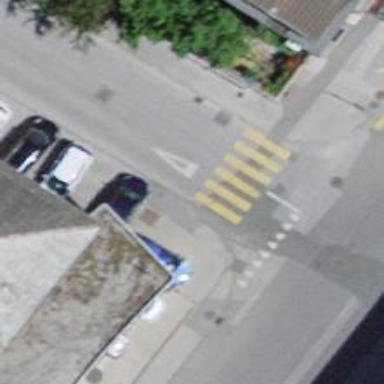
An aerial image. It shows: Uncontrolled zebra crossing with notable zebra markings.